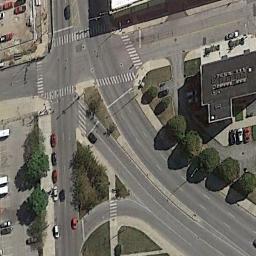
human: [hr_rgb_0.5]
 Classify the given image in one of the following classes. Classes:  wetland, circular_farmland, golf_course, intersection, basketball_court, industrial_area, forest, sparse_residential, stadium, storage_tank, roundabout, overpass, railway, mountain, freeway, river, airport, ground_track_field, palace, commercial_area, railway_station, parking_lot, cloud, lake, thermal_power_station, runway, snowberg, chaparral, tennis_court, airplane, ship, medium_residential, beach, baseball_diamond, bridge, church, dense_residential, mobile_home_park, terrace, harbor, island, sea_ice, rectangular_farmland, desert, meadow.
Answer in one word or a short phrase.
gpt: intersection